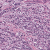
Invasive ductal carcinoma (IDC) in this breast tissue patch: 1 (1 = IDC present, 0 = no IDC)